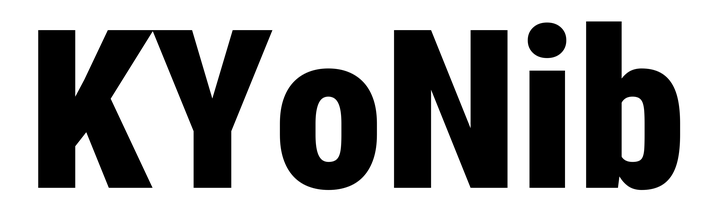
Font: Roboto_Condensed_Black